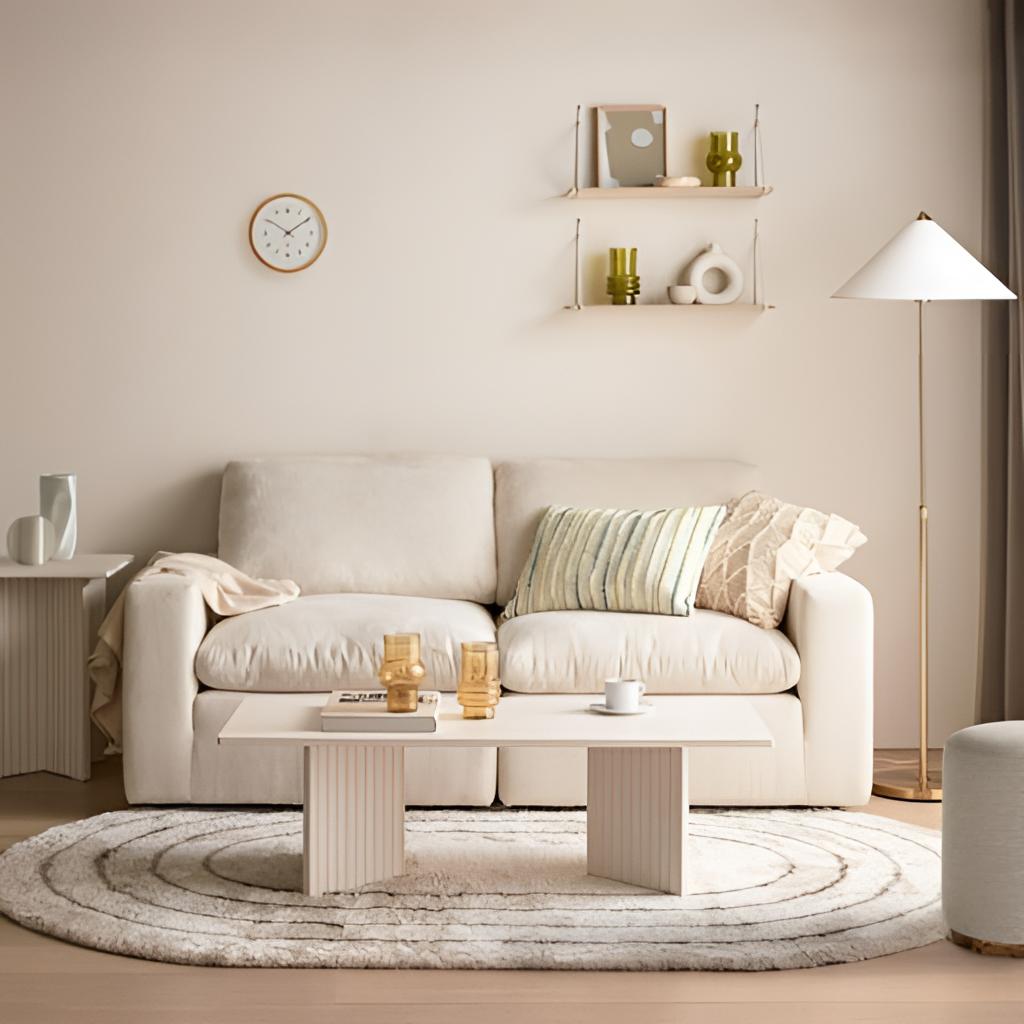
living room, fabric sofa, beige paint wallpaper, with solid pattern, beige wood flooring, with plank pattern, contemporary